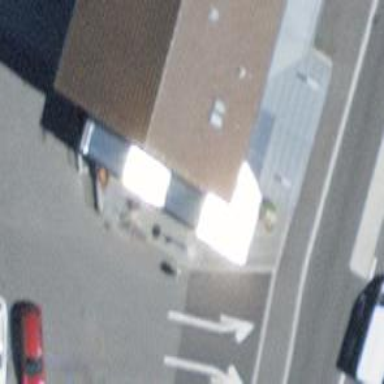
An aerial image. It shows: Bicycle parking area with wall loops.